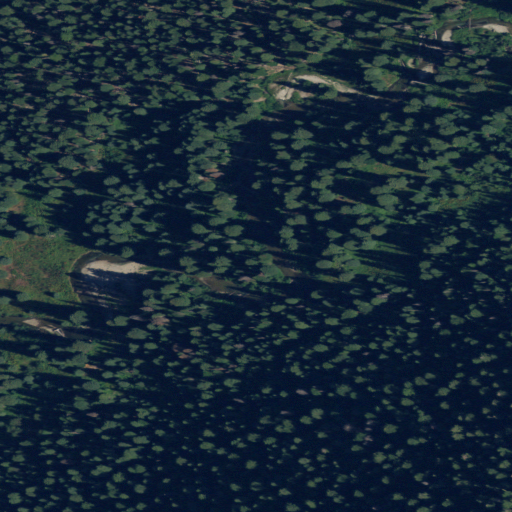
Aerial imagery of plain(s) in Oregon named Cougar Meadows containing evergreen forest and woody wetlands